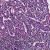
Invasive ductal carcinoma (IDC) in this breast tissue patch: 0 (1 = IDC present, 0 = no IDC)